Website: macys
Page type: billing-address
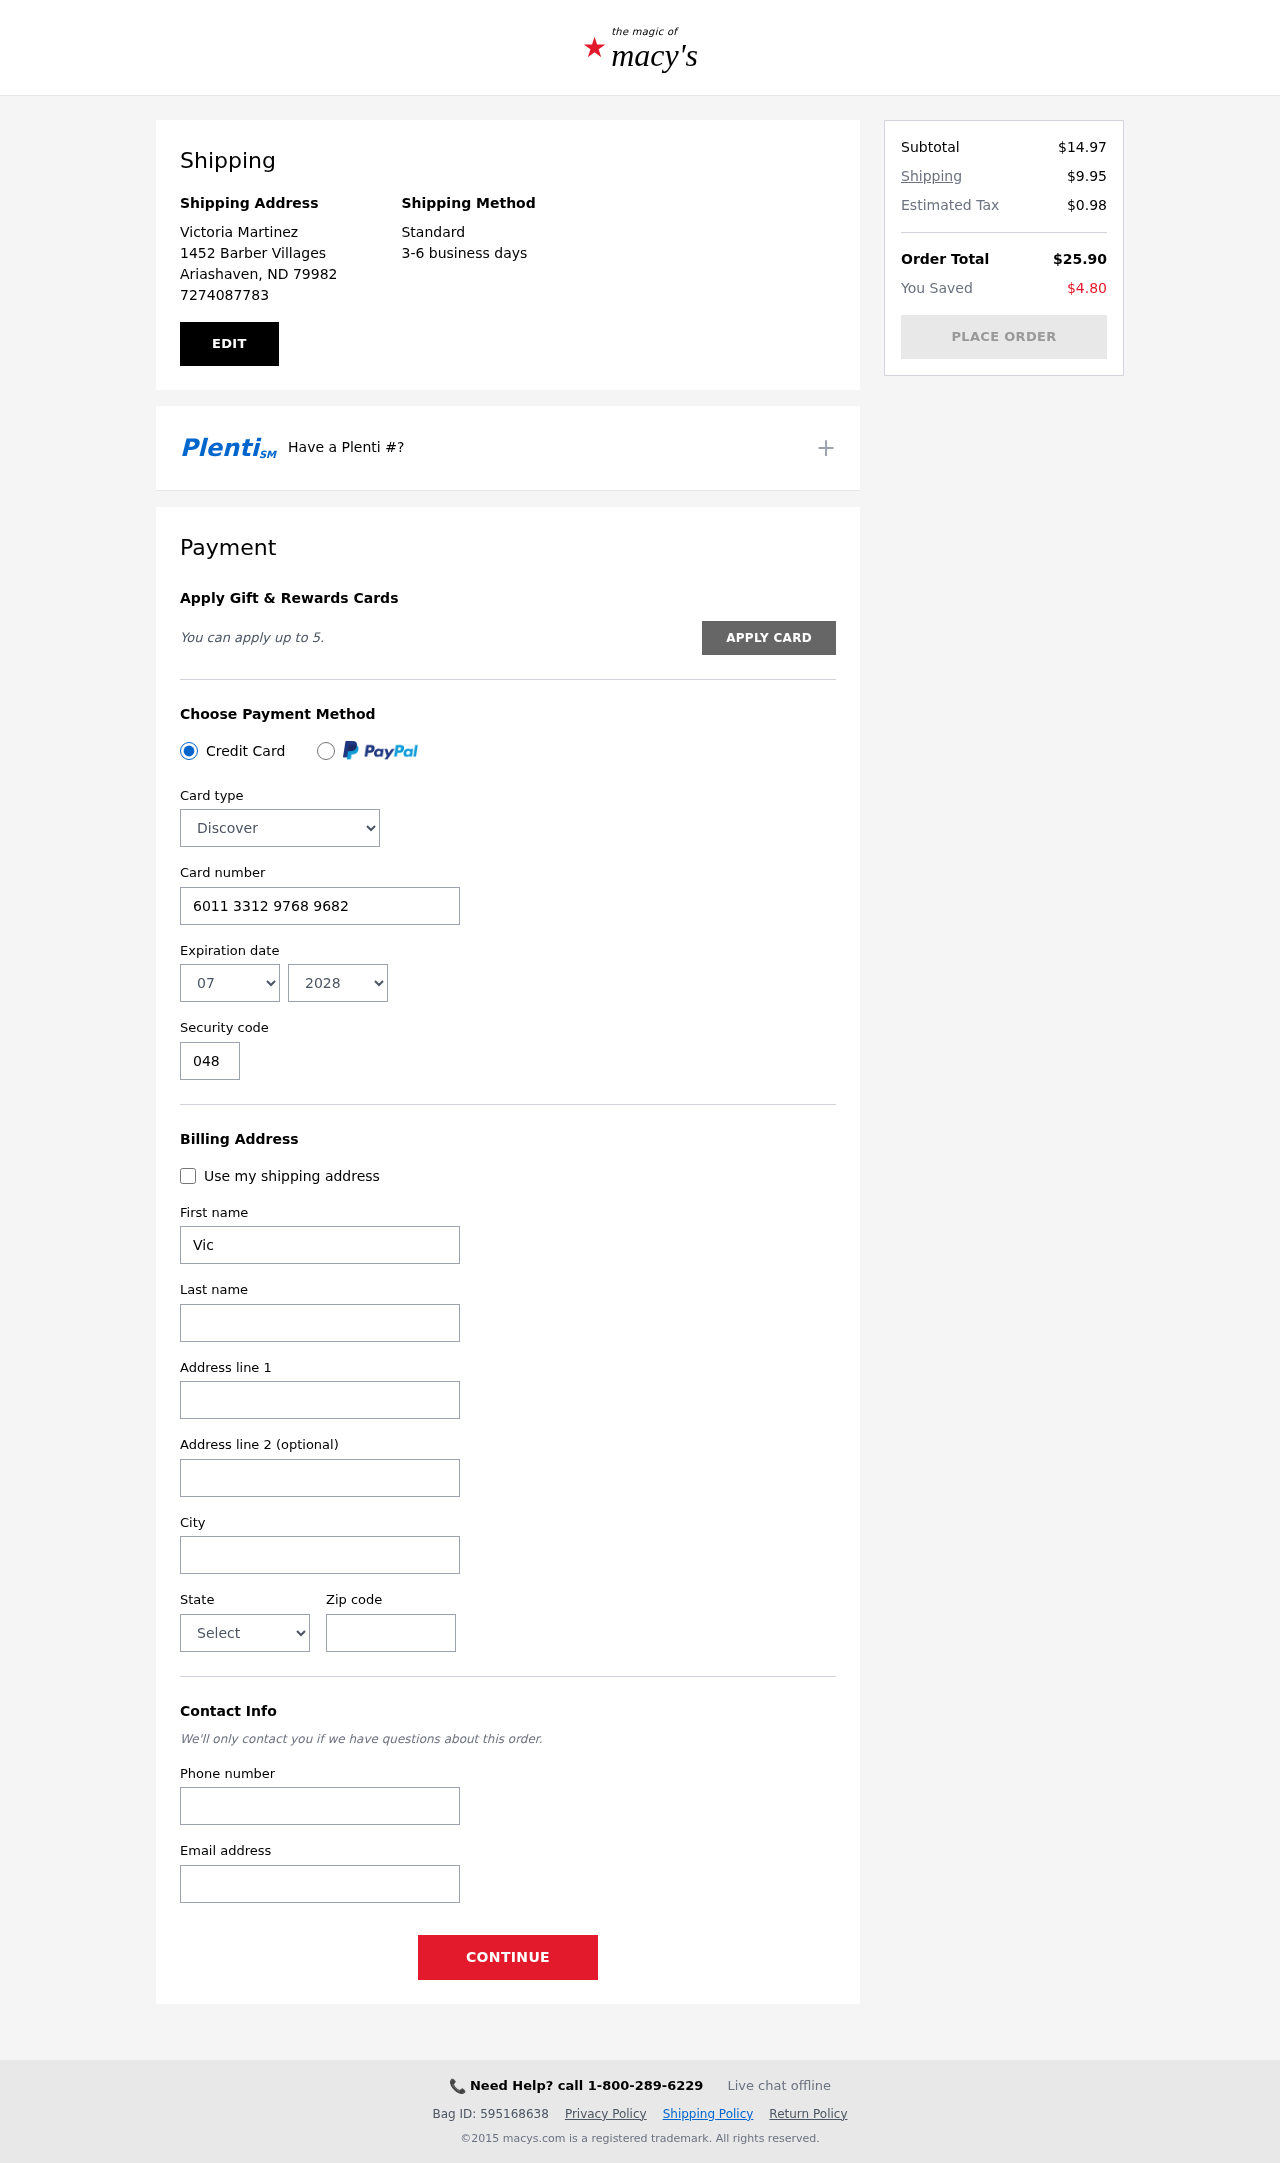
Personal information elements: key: PII_CARD_CVV
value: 048
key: PII_CARD_EXPIRY_MONTH
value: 07
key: PII_CARD_EXPIRY_YEAR
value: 28
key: PII_CARD_NUMBER
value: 6011 3312 9768 9682
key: PII_CARD_TYPE
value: Discover
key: PII_CITY
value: Ariashaven
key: PII_CITY_STATE_ZIP
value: Ariashaven, ND 79982
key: PII_EMAIL
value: victoria_martinez@hotmail.com
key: PII_FIRSTNAME
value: Victoria
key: PII_FULLNAME
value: Victoria Martinez
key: PII_LASTNAME
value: Martinez
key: PII_PHONE
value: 7274087783
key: PII_POSTCODE
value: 79982
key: PII_STATE
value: North Dakota
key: PII_STREET
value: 1452 Barber Villages
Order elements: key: ORDER_SUBTOTAL
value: $14.97
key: ORDER_SHIPPING_COST
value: $9.95
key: ORDER_TAX
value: $0.98
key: ORDER_TOTAL
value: $25.90
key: ORDER_SAVINGS
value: $4.80